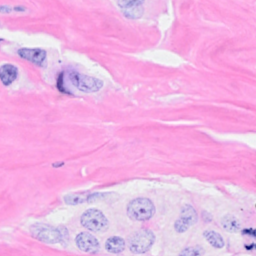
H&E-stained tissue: Breast